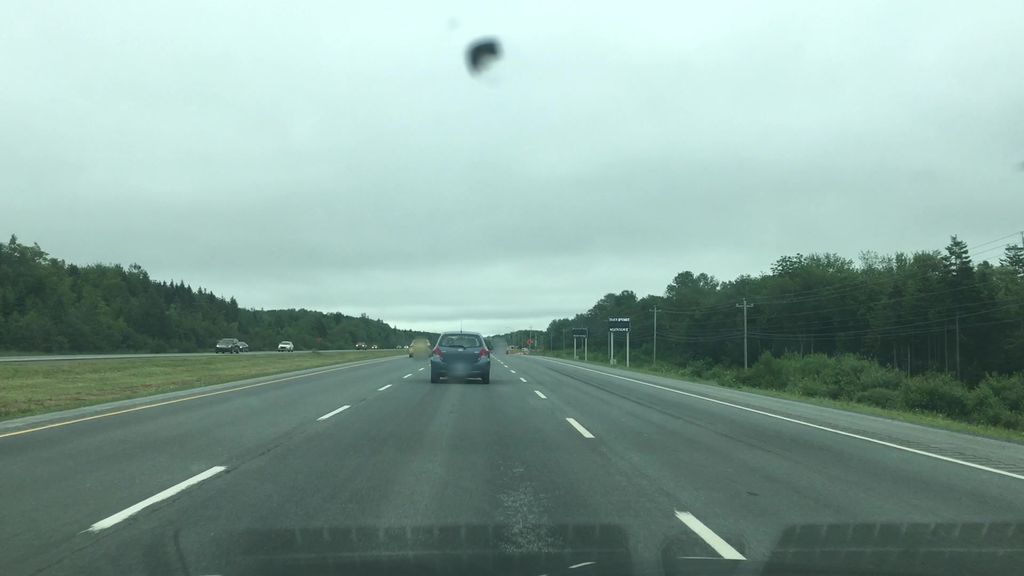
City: halifax